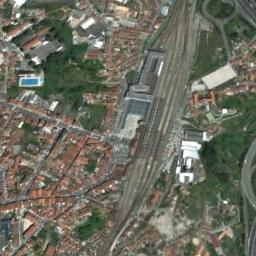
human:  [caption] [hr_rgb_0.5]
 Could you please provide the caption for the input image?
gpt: Many buildings of different shapes are beside the railway station .

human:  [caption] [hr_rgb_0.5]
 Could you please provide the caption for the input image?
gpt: The railway station with lots of railways is surrounded by a residential area and some trains are on the railways .

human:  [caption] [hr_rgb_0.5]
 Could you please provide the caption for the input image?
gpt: There is a railway station in the crowded city .

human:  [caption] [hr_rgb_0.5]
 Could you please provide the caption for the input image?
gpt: The railway station is next to some buildings and trees .

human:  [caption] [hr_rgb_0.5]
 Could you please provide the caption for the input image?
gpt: There are many brown buildings and green trees around the railway station .